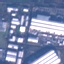
Label: Industrial